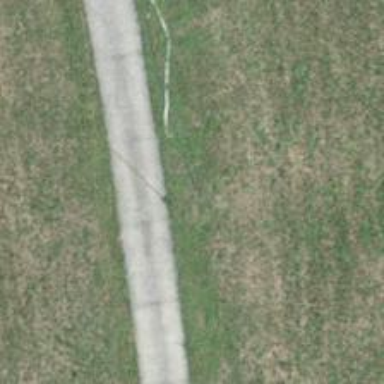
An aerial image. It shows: Concrete track with grade 1 tracktype.